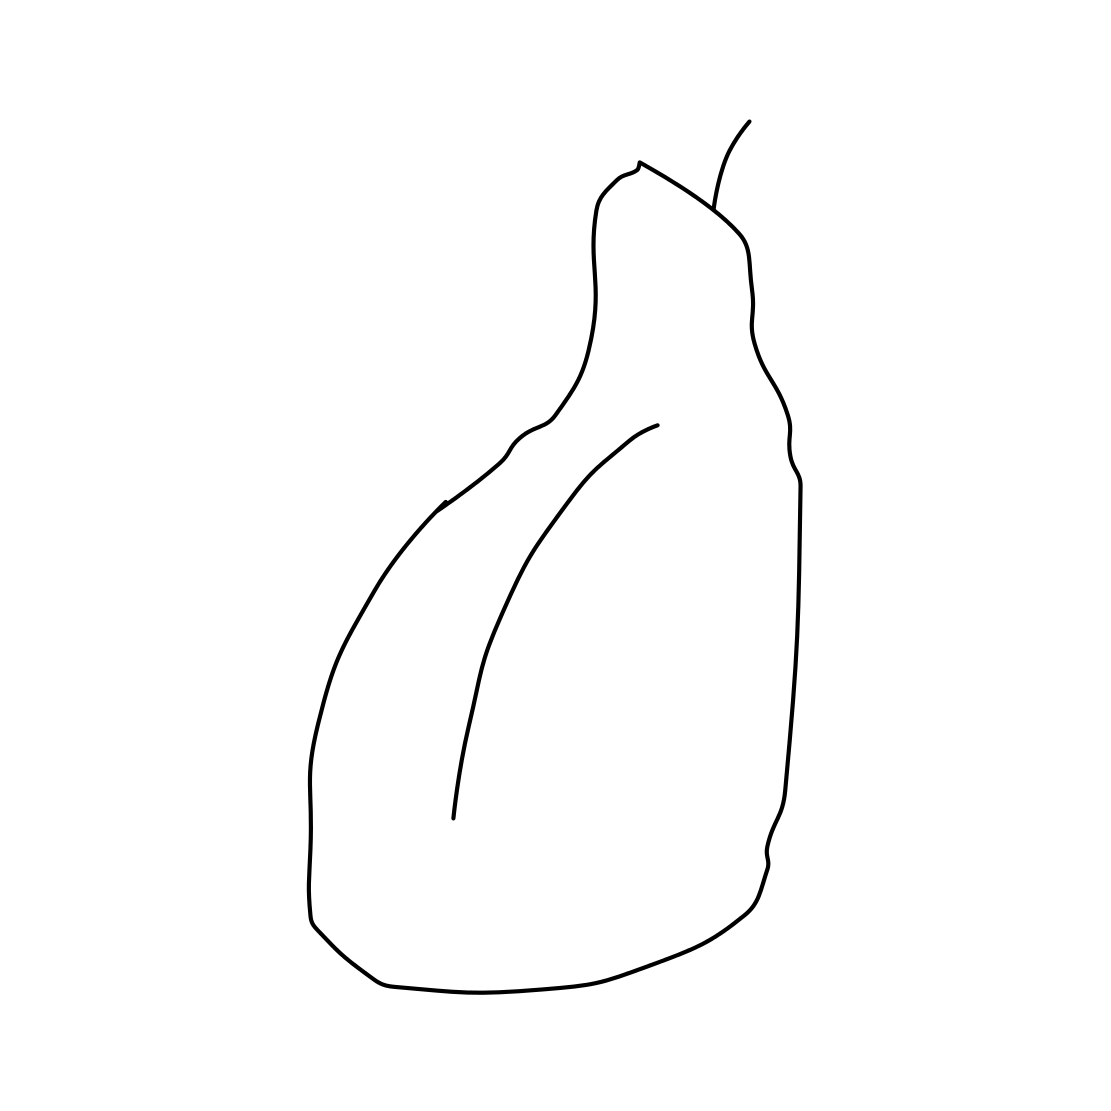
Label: pear